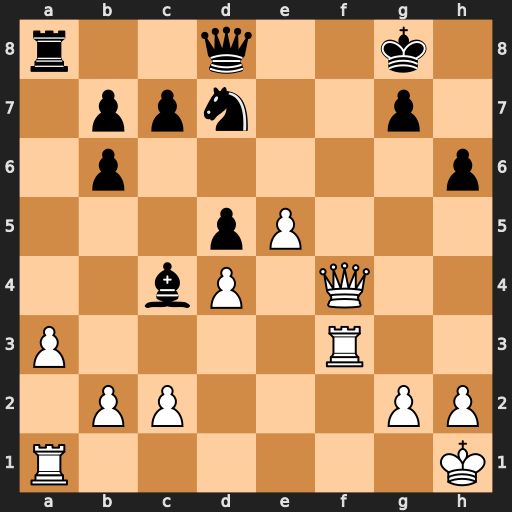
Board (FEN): r2q2k1/1ppn2p1/1p5p/3pP3/2bP1Q2/P4R2/1PP3PP/R6K
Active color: w
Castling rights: -
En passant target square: -
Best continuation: Qf7+ Kh8 Rg3 Qf8 Qxd7